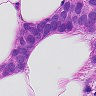
Metastatic tissue present: yes